Question: After I did a clone of a repo, a new branch 'test' has been added to the 'origin' remote. But I still see:
'''
$ git branch -a
* master
remotes/origin/HEAD -> origin/master
remotes/origin/master
'''
What git command/s should I use to get the following output:
'''
$ git branch -a
* master
remotes/origin/HEAD -> origin/master
remotes/origin/master
remotes/origin/test
'''
The <URL> question is not my question because that is happening after I see all the remote branch references.
I cannot clone the repo again because I have my local changes/commits in it.
So, how to bring the new remote branch references to my repo using git commands?
I am using a BitBucket repo that has the following branches:
---
'git fetch' does not work:
'''
$ git branch -a
* master
remotes/origin/HEAD -> origin/master
remotes/origin/master
$ git fetch
$ git branch -a
* master
remotes/origin/HEAD -> origin/master
remotes/origin/master
$ git fetch origin
$ git branch -a
* master
remotes/origin/HEAD -> origin/master
remotes/origin/master
'''
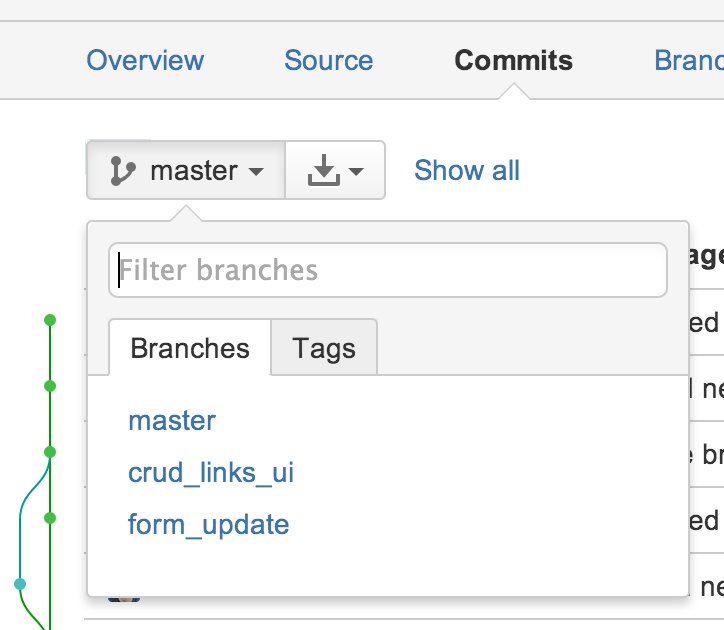
Answer: A simple <URL> should be enough.
That will bring origin/test to your repo.
Then a 'git checkout -b test origin/test' will declare that branch locally.
---
The <URL> the source of the problem:
> There is a slight change in the git config file. - '[remote "origin"]''fetch = +refs/heads/*:refs/remotes/origin/*'- 'fetch = +refs/heads/master:refs/remotes/origin/master'I kind of feel this is the issue.
It is indeed.
'''
git config remote.origin.fetch "+refs/heads/*:refs/remotes/origin/*"
'''
That should solve it.